Field crop: maize
Growth stage: 2
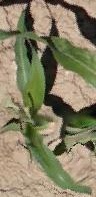
Species: maize